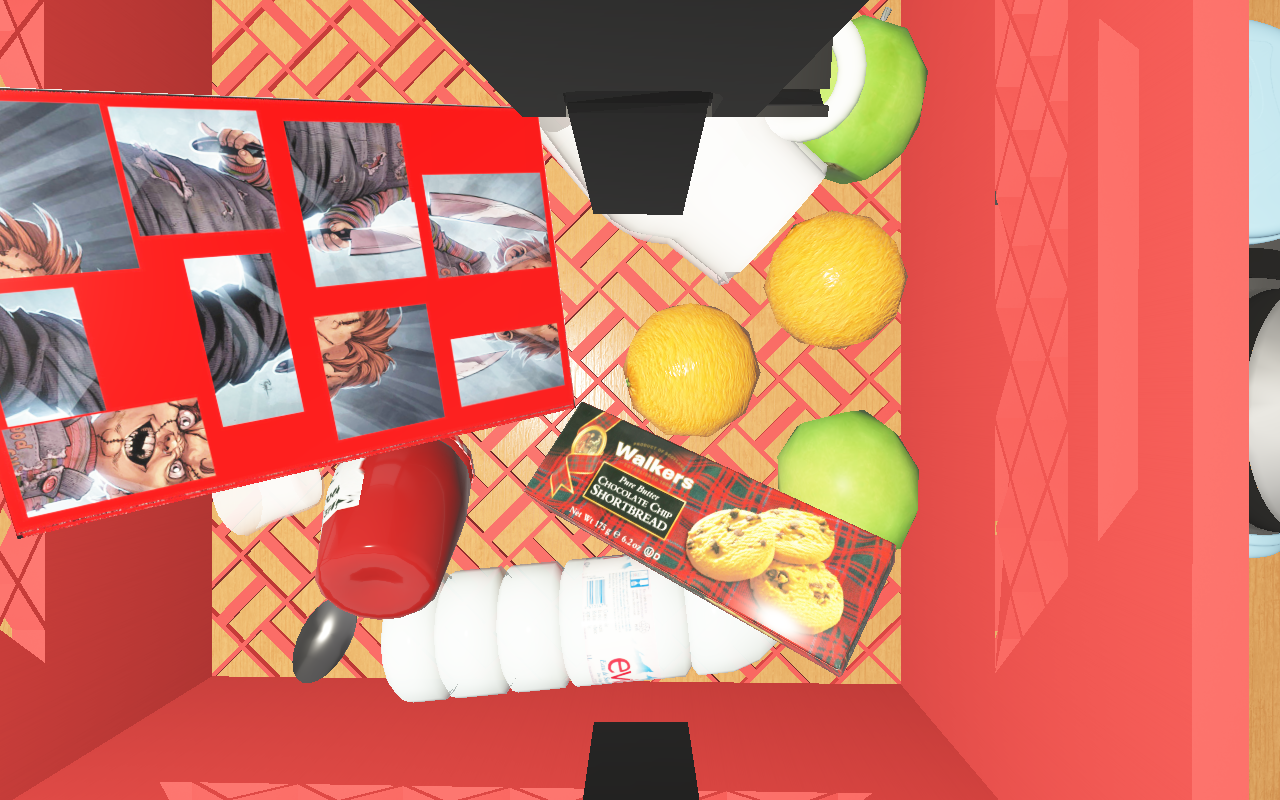
Objects in the scene:
water bottle
apple
apple
orange
orange
spoon
glass
jam jar
cereal box
cereal box